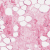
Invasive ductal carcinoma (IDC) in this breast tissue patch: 0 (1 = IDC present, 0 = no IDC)